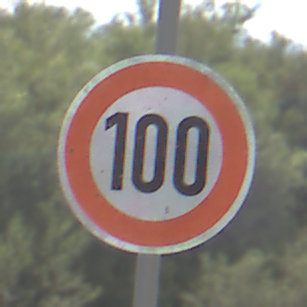
Verkehrszeichen: Geschwindigkeit100
Umgebung: Outdoor, Nature
Tageszeit: Midday
Wetter: PartlyCloudy
Licht: Natural
Jahreszeit: NotSpecified
Kontrast: HighContrast